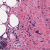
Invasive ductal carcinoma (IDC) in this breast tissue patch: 0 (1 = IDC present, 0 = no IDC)